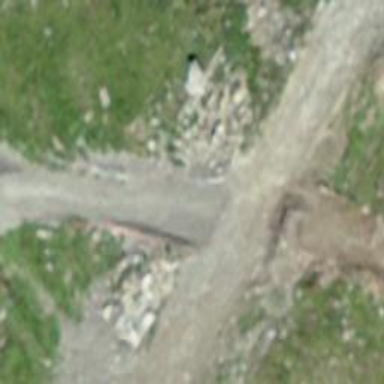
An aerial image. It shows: Bridge over cycleway.